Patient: sex M, age 42
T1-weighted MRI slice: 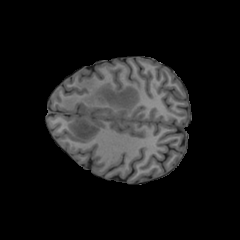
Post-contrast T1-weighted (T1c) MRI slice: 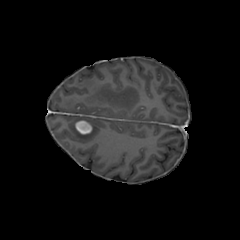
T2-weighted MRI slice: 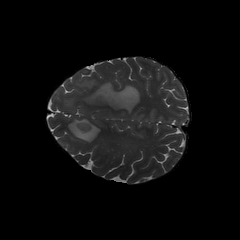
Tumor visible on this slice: yes
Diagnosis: Glioblastoma, IDH-wildtype
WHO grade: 4